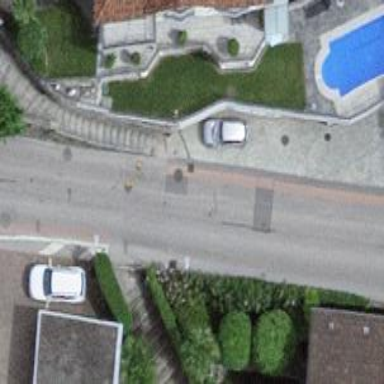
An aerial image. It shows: Raised kerb.